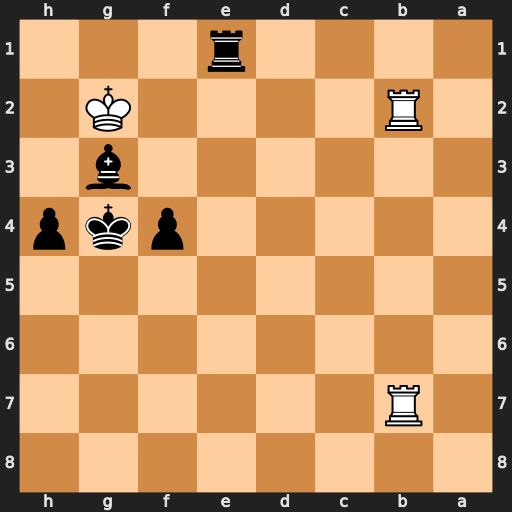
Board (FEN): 8/1R6/8/8/5pkp/6b1/1R4K1/4r3
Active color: b
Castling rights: -
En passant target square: -
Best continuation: f3#